RGB frame:
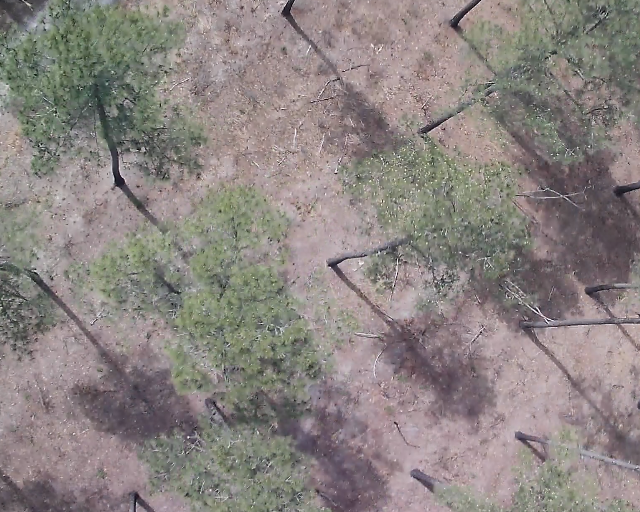
Thermal frame:
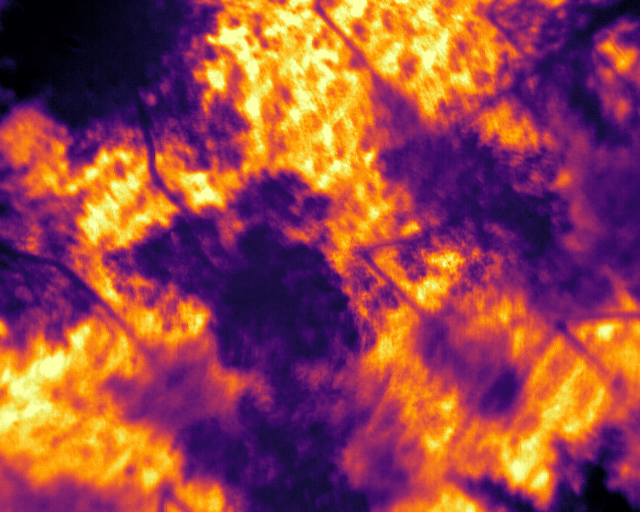
Captured: 2026-02-26 02:27:12
Pixels at or above 80 °C: 0 (fraction of frame: 0)